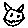
Label: cat